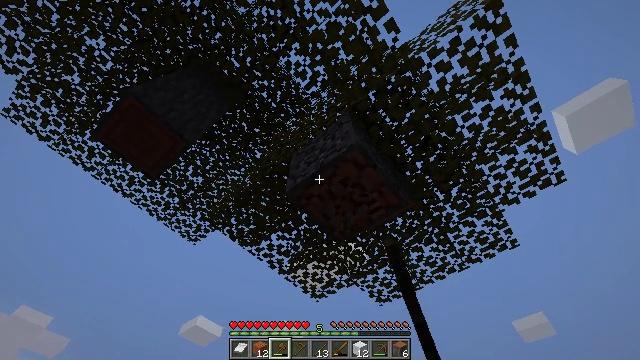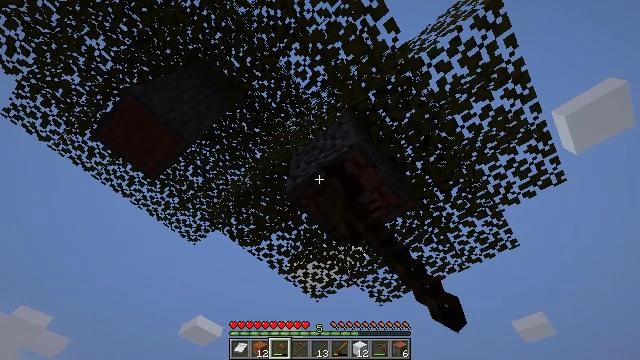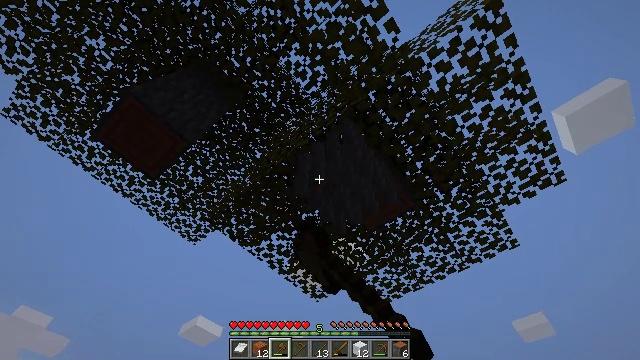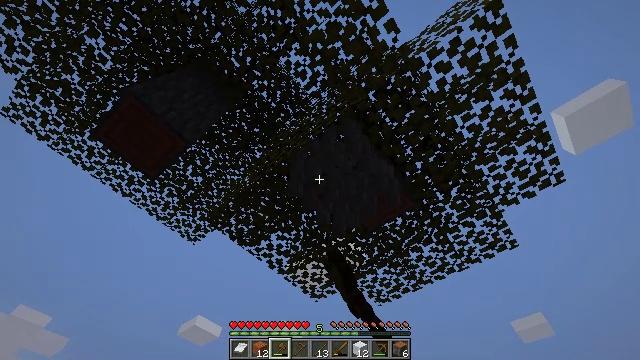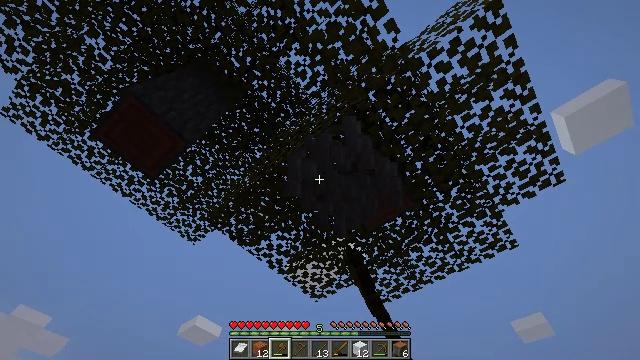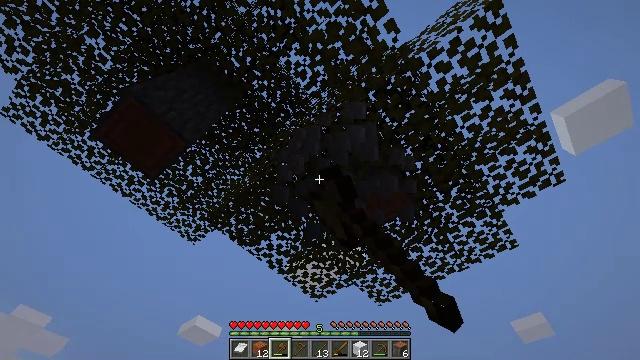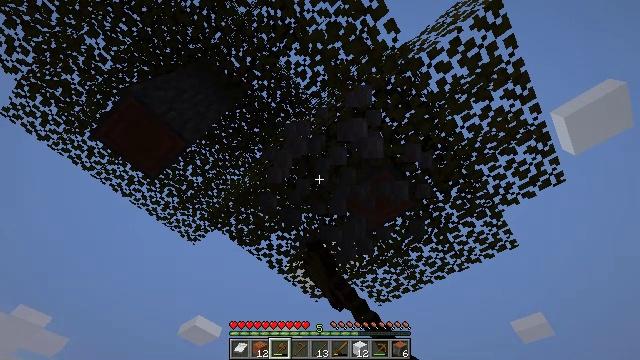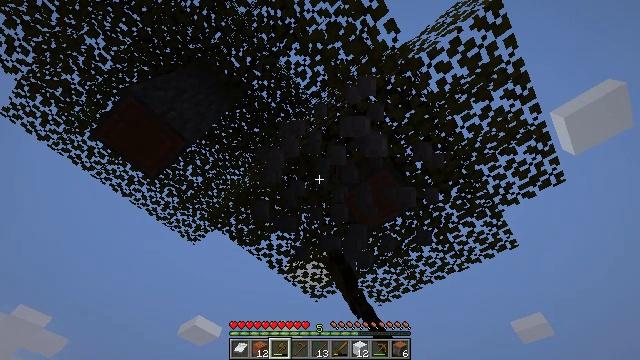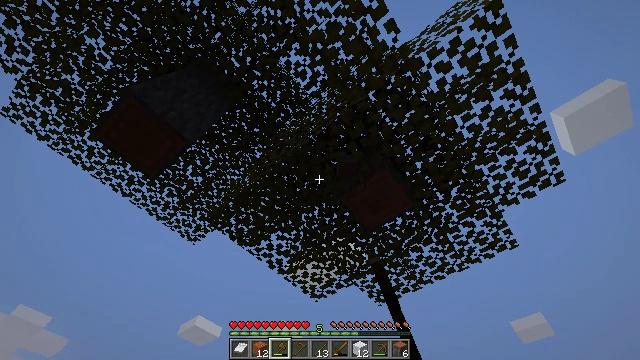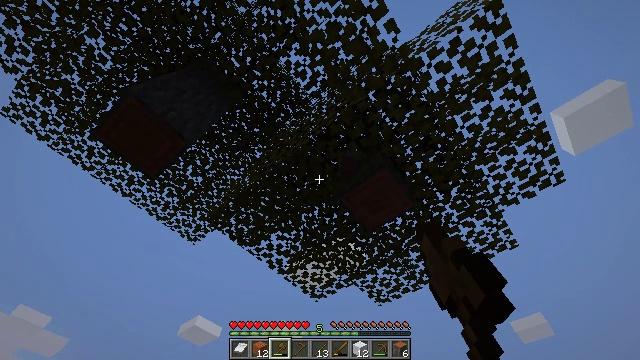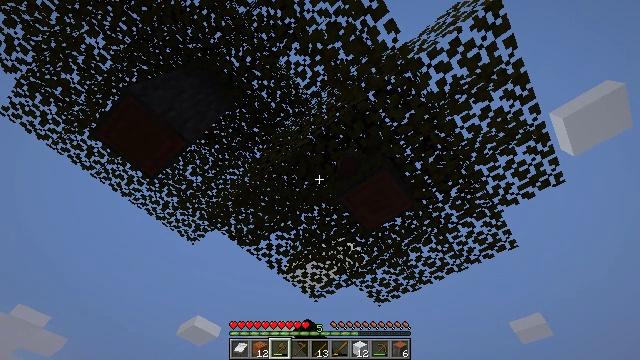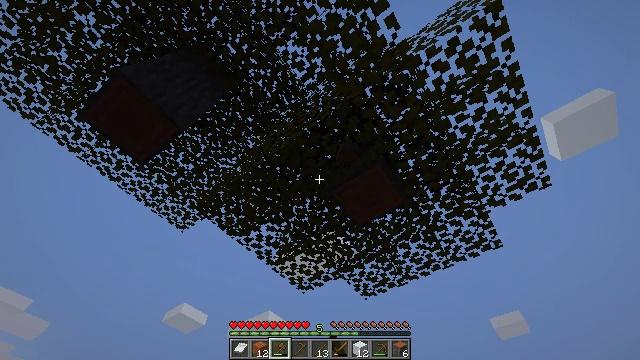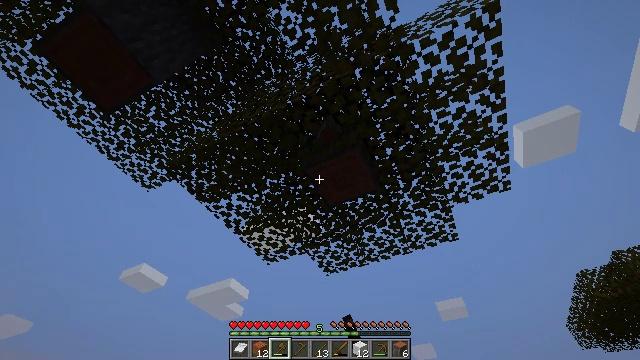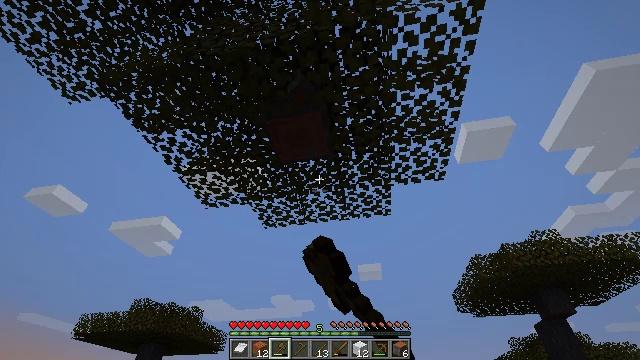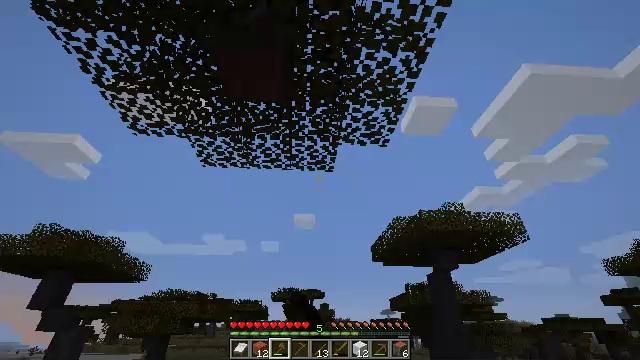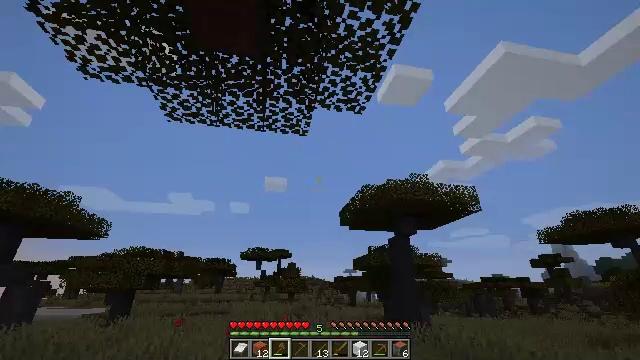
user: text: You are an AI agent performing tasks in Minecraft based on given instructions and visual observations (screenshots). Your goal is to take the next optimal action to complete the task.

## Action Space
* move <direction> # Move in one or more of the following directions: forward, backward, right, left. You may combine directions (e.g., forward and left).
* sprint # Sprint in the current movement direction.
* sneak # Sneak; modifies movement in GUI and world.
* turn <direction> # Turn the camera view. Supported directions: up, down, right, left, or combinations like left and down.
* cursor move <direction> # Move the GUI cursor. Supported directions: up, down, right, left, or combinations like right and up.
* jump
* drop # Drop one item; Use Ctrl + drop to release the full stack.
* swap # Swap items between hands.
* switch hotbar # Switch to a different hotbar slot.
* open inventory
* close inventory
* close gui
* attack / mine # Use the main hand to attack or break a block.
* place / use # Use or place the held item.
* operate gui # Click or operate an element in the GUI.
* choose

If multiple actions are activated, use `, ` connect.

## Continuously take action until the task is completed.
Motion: motion action
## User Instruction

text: Gather the acacia log for building.
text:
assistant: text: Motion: attack / mine
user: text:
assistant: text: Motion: attack / mine
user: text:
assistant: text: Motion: attack / mine
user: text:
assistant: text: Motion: attack / mine
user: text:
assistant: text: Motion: attack / mine
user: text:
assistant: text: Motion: attack / mine
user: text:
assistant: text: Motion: attack / mine
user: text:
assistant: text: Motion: attack / mine
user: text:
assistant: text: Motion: attack / mine
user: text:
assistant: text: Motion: attack / mine
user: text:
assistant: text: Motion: turn right and down, attack / mine
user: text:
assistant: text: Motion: turn right and down, attack / mine
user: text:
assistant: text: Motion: turn right and down, attack / mine
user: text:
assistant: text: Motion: turn right and down, attack / mine
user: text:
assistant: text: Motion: turn right and down, attack / mine
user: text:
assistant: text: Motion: turn right and down, attack / mine
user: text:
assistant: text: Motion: turn down, attack / mine
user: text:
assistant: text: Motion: turn down, attack / mine
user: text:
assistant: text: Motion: turn down, attack / mine
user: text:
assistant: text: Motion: turn down, attack / mine
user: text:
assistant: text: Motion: attack / mine
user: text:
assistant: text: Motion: attack / mine
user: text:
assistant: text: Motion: no_op
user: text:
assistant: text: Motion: no_op
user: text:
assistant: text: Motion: no_op
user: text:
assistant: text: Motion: turn up
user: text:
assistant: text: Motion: turn up
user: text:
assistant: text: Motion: turn right and up
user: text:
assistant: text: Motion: no_op
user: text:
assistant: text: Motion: no_op